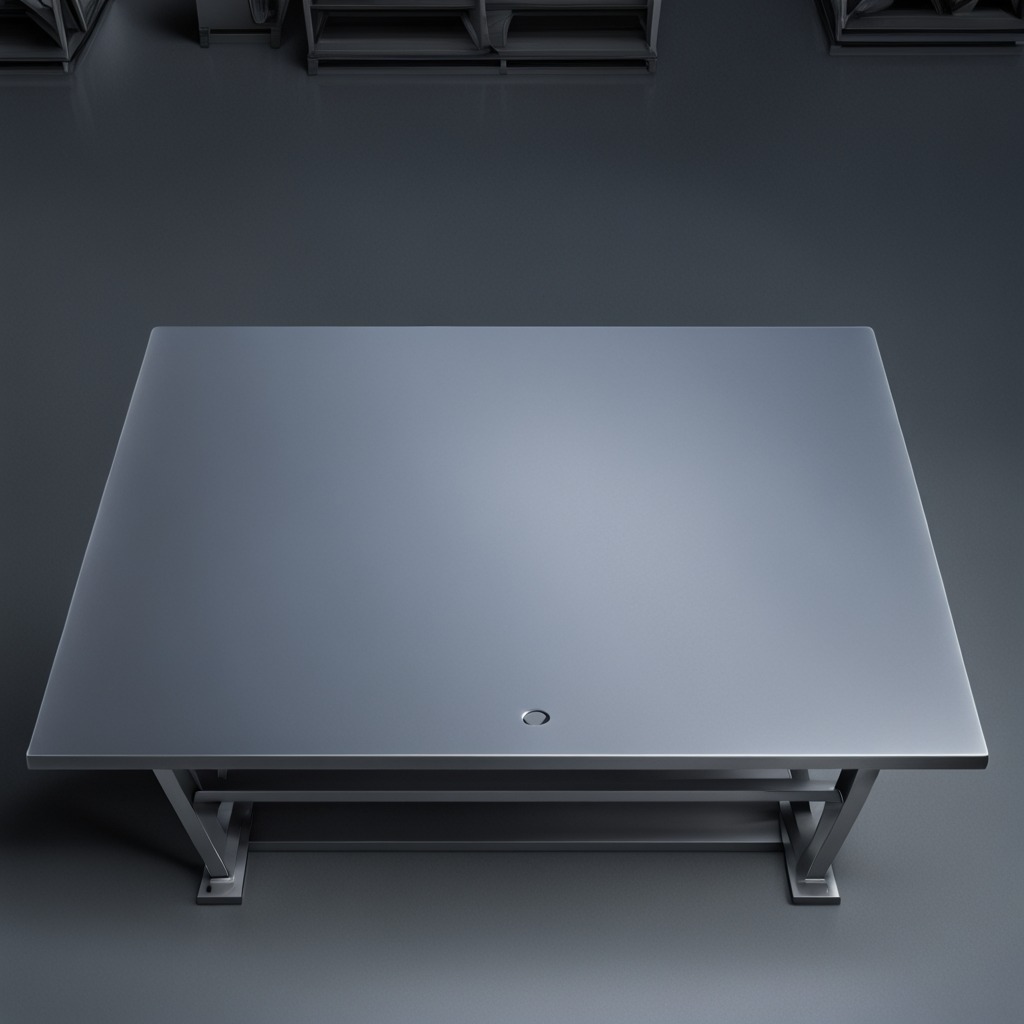
A flat metal washer is lying on the tabletop in the evening.